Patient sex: M
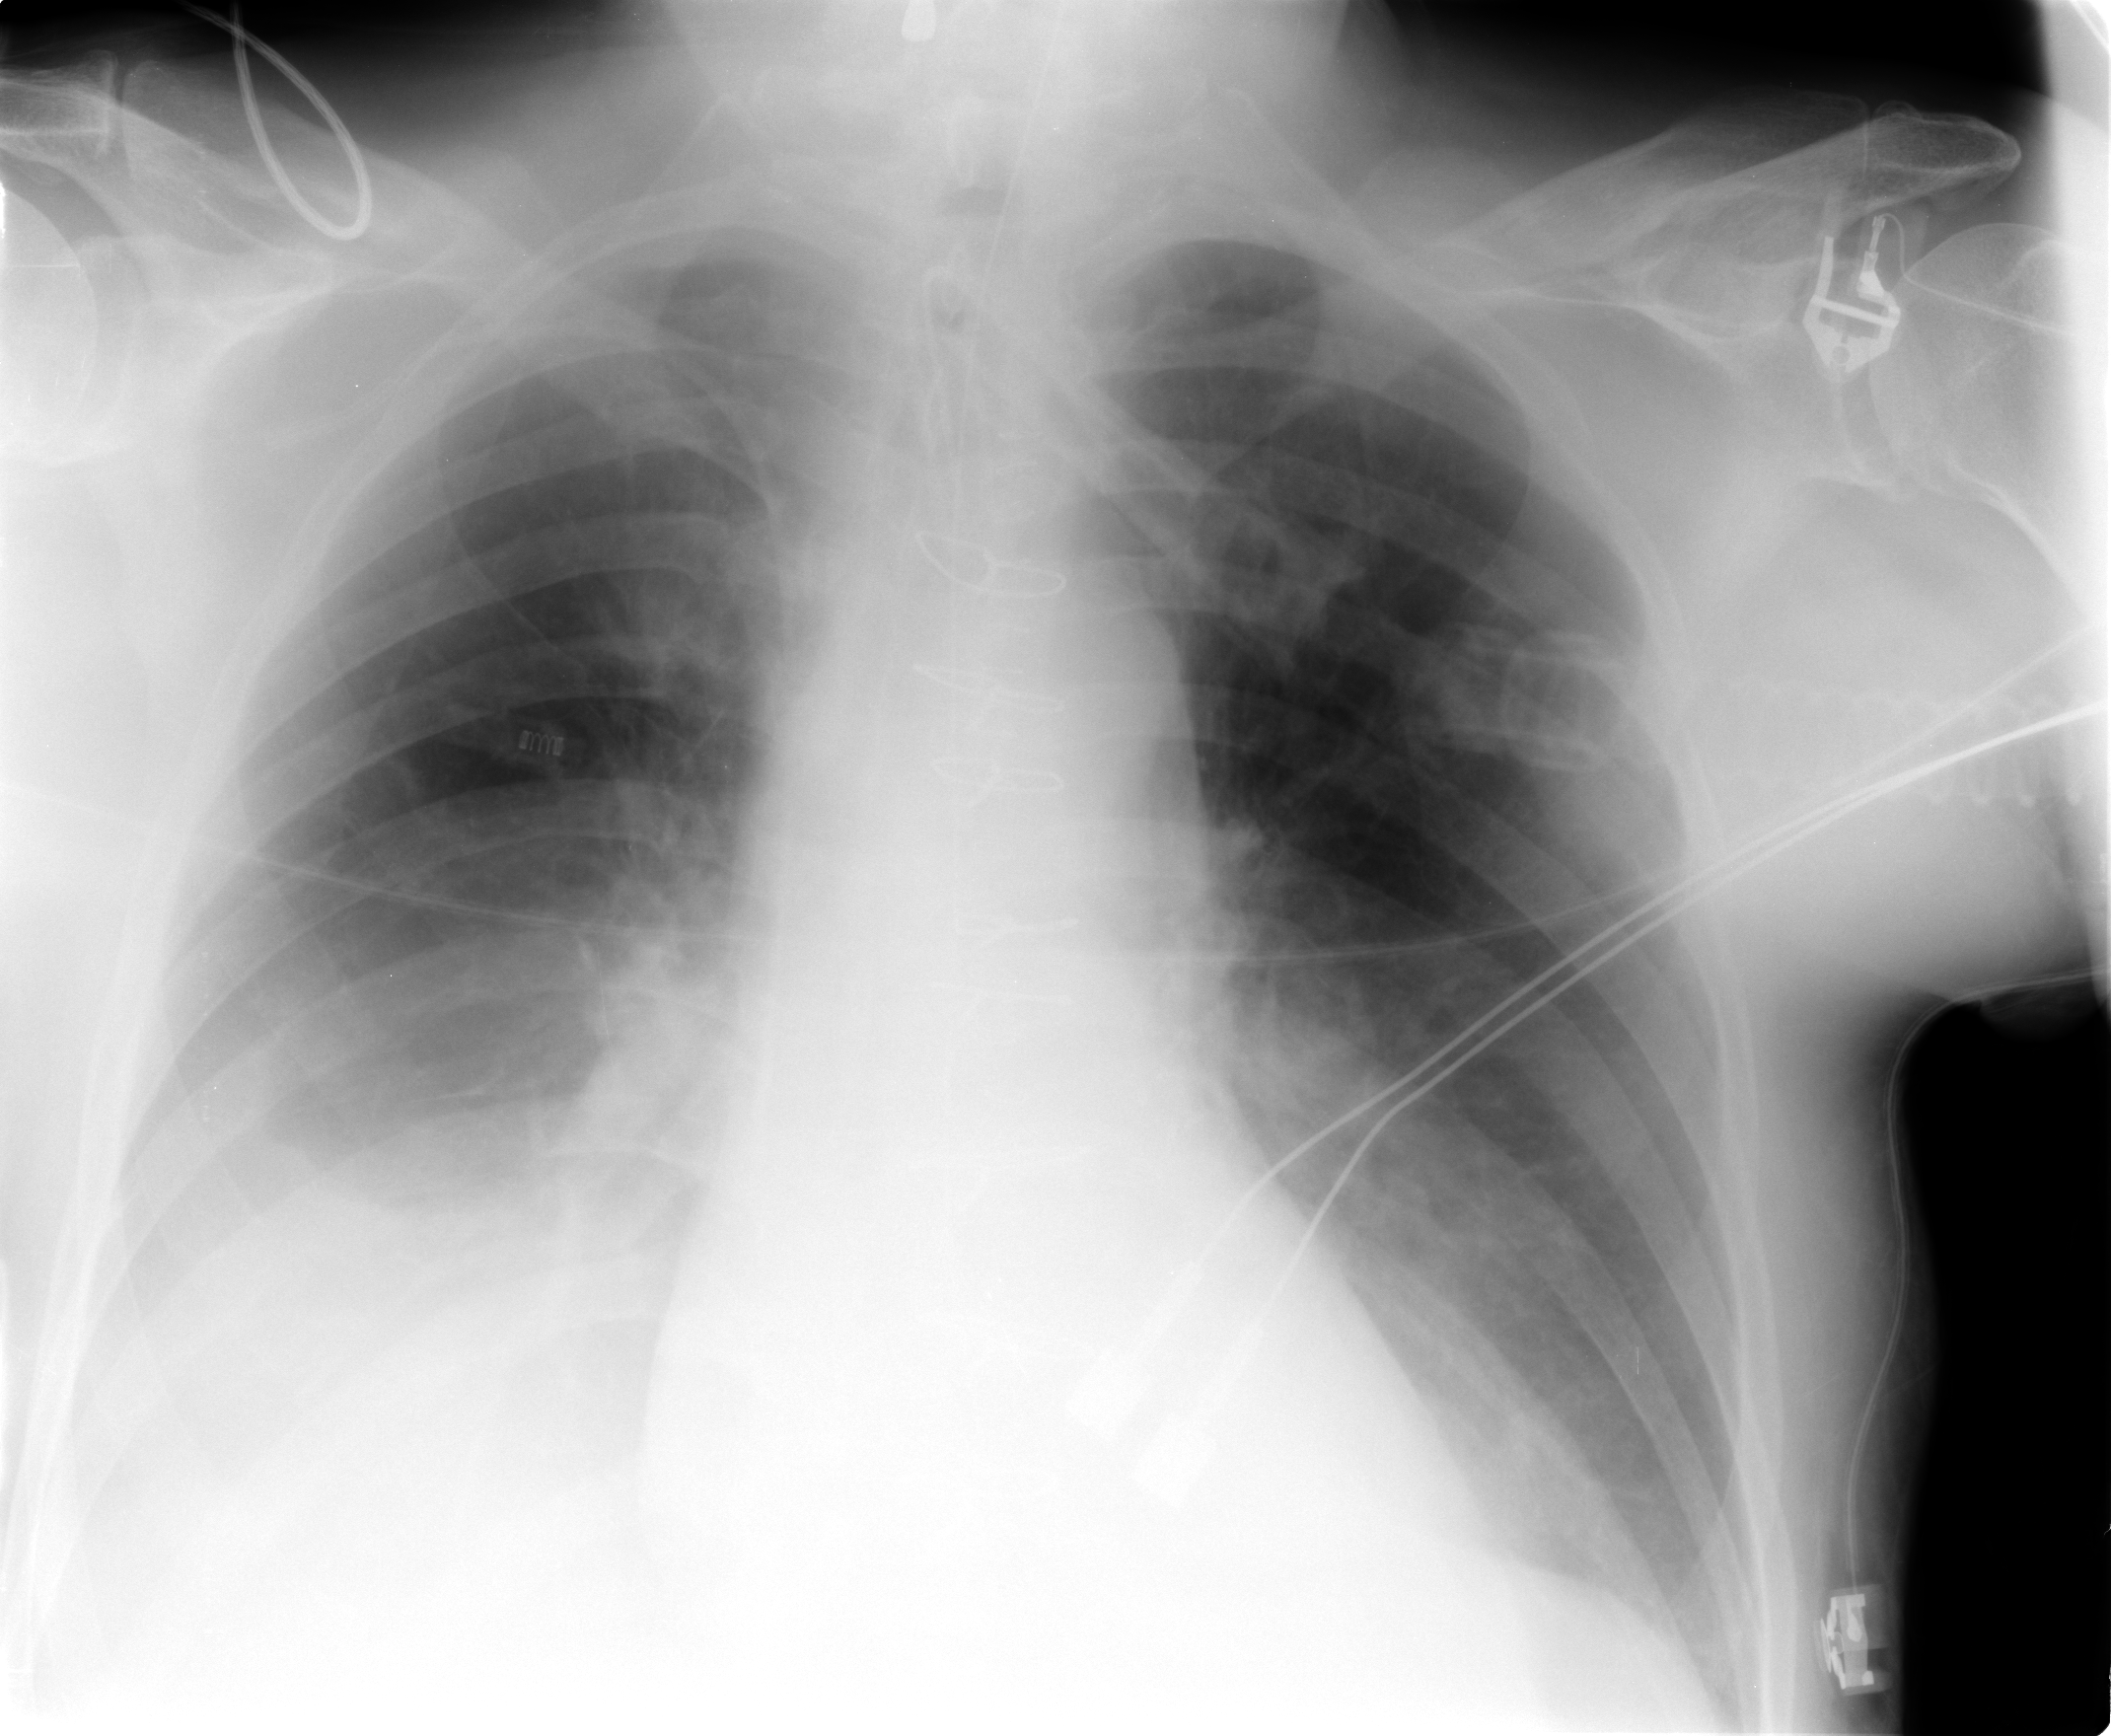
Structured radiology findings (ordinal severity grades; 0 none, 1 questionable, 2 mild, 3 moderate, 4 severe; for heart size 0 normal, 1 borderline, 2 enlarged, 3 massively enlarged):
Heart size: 0
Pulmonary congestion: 2
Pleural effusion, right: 3
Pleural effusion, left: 2
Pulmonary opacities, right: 1
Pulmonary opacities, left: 0
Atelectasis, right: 3
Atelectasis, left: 2